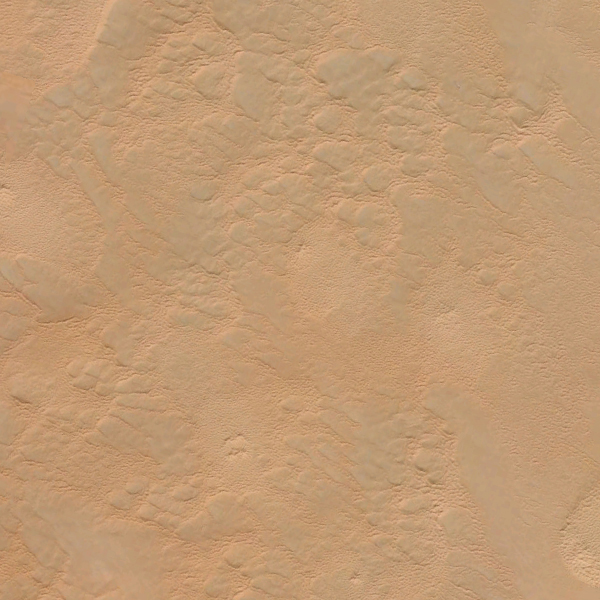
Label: Desert